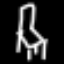
Label: chair